Если длинную нитку бус положить в стеклянный сосуд и выдернуть ее свободный конец, то бусы будут не просто выскальзывать и падать на пол, а изогнутся дугой. Бусины, подобно воде в фонтане, будут как бы выпрыгивать на заметную высоту над краем стакана. Цель данной задачи - постараться описать физические причины этого удивительного явления и получить количественную оценку величины эффекта «фонтана». Везде в задаче можно считать линейную плотность цепочки бус известной и равной $\lambda$, ускорение свободного падения $g$.
Часть A. Равноускоренное падение (0.8 балла) Для начала, пренебрегая эффектом «фонтана», предположим, что наполняющая стакан цепочка бус просто переваливается через его край, и нижний конец цепочки ускоренно спускается. Выпавшие из стакана звенья цепи связаны друг с другом, поэтому импульс силы тяжести расходуется не только на ускорение выпавших звеньев, но и на присоединение новых звеньев к падающей массе, и ускорение получается меньше, чем $g$.
Часть B. Классика (2.5 балла) Для выявления части причин возникновения «фонтана» решим и проанализируем классическую задачу. Цепь с неупругими звеньями перекинута через блок, причем часть ее лежит на столе, а часть – на полу. После того, как цепь отпустили, она начала двигаться. Требуется найти скорость установившегося равномерного движения цепи. Высота стола $h$.
Найдите ускорение нижнего конца цепи, если известно, что оно постоянно.
Считая, что потери механической энергии звеньев происходят только при ударе их о пол, а всё предыдущее время механическая энергия сохраняется, найдите скорость $v$ установившегося равномерного движения цепи. Для проверки сохранения механической энергии при отрыве звеньев от стола решим задачу иным путём: используя закон изменения импульса.
Чему равно натяжение цепи $T_f$ в точках, подлетающих к полу? Каково натяжение цепи $T(h)$ в точках, находящихся на $h$ выше уровня пола? Одинаково ли натяжение в находящихся на одинаковой высоте точках левого и правого отрезков цепи?
Запишите закон изменения импульса и рассчитайте силу натяжения $T_t$ в точках цепи, близких к уровню стола. Ответ выразите с использованием $v$.
Опираясь на результаты пунктов B2 и B3, выразите искомую скорость $v$. Приступим к анализу энергетических потерь в системе.
Какая механическая энергия за единицу времени $\cfrac{\Delta W_f}{\Delta t}$ переходит в тепло при неупругих ударах упавших звеньев о пол? Различие в результатах пунктов B1 и B4 обусловлено потерями энергии, когда уже летящие звенья цепи резко «дёргают» очередное еще лежащее на столе звено. При этом происходит некая затухающая последовательность продольных рывков в недавно взлетевшей части цепи, либо, можно считать, один неупругий удар, приводящий к совместному движению нового звена с уже летящими. Потери энергии при таком неупругом ударе проще всего описать, перейдя в систему отсчета, поднимающуюся вверх со скоростью цепи $v$.
Рассчитайте потери механической энергии за единицу времени $\cfrac{\Delta W_t}{\Delta t}$ при неупругих ударах новых звеньев об уже взлетевшие.
Найдите отношение $\cfrac{\Delta W_t}{\Delta W_f}$ потерь энергии на столе и на полу.
Часть C. Верхняя оценка высоты «фонтана» (2.0 балла) Мы готовы рассмотреть случай «фонтана». Здесь и далее считаем, что «фонтан» уже установился и сохраняет постоянную форму и скорость, на столе и на полу лежат концы цепочки.
Если рассмотреть одни и те же звенья ДО их отрыва от стола и ПОСЛЕ их преземления на пол, то можно рассчитать изменение их потенциальной энергии. Покажите, что оно совпадает с суммой потерь на столе и на полу.
По аналогии с пунктами B2 и B3 запишите выражения для сил натяжения цепи в разных точках: $T_t$ (над столом), $T_c$ (в петле вблизи потолка), $T_f$ (вблизи пола).
Объединив записанные выражения с законом изменения импульса, решите систему уравнений и получите выражения для $v$ и для предполагаемой высоты «фонтана» $h_2$. Поскольку полученный результат противоречит эксперименту, требуется скорректировать модель явления. Предположим, во-первых, что существует некая сила реакции опоры, действующая со стороны стола на «подскакивающее» со стола звено. Из соображений размерности эта сила должна быть пропорциональна $\lambda v^2$, поэтому пусть $R=\alpha \lambda v^2$, где $\alpha$ - некий численный коэффициент. Во-вторых, пусть натяжение цепи вблизи пола равно $\beta \lambda v^2$, где $\beta$ - также численный коэффициент.
Чему равны коэффициенты $\alpha$ и $\beta$ в упрощенной модели, рассмотренной ранее в пункте C1?
В описанных новых предположениях повторите выкладки, аналогичные пункту C2, и получите выражения для $\cfrac{h_2}{h_1}$ и для отношения $\cfrac{E_\text{кин}}{E_\text{пот}}$ кинетической энергии летящего звена к его начальной потенциальной энергии (отсчитываемой от уровня пола).
Часть D. Эксперимент (0.2 балла) Полученная оценка $h_2$ оказывается завышенной. На рисунке ниже приведён график $h_2(h_1)$, описывающий наблюдаемые в экспериментах величины эффекта.
Какому условию должны удовлетворять $\alpha$ и $\beta$, чтобы не нарушался закон сохранения энергии? При каких значениях $\alpha_0$ и $\beta_0$ достигается максимальная допустимая высота «фонтана»? Чему равны соответствующие этой оценке отношения $\left( \cfrac{h_2}{h_1} \right)_{max}$ и $\left( \cfrac{E_\text{кин}}{E_\text{пот}} \right) _{max}$?
Часть E. Вращение звеньев (2.0 балла) Возникновение существенной реакции опоры $R$, «подталкивающей» отрывающиеся от стола звенья, противоречит интуиции. Попробуем, однако, описать одну из причин ее появления. Пусть цепь состоит из звеньев длины $b$ и массы $m$, $I$ - момент инерции каждого звена (относительно оси, проходящей через его центр и перпендикулярной плоскости рисунка). Если, например, к правому концу звена, которое вот-вот оторвется от стола, приложить большую силу $T_t\gg mg$, то в первый момент после этого будет ускоряться и поступательное, и вращательное движение звена.
По графику рассчитайте экспериментальный коэффициент $\left( \cfrac{h_2}{h_1} \right)_{exp}$.
Рассчитайте, какая сила $R$ должна подействовать на левый конец звена для возникновения такого движения. Ответ выразите через $m$, $b$, $I$, $\lambda$.
Считая, что цепь - соединенные друг с другом «штырьки» (т.е. звенья - тонкие цилиндры), рассчитайте $\alpha_\text{шт.}$ - численное значение коэффициента, введенного ранее соотношением $R=\alpha \lambda v^2$. Примите $\beta \approx 0$ и найдите $\left( \cfrac{h_2}{h_1} \right)_\text{шт.}$.
Считая теперь звенья тонкими обручами, рассчитайте $\alpha_\text{обр.}$. Примите $\beta \approx 0$ и найдите $\left( \cfrac{h_2}{h_1} \right)_\text{обр.}$. Если в качестве цепочки использовать бусы, то отрыв звеньев от стола затрагивает сразу несколько соседних бусинок. Предположим, что в движение приводится отрезок из трех маленьких соседних шариков, жестко связанных друг с другом невесомыми отрезками длины $b/2$. Пусть сила $T_t$ действует на один из концов этой «тройки».
Часть F. Форма «фонтана» (2.5 балла) В первую очередь рассмотрим задачу о «цепной линии», т.е. опишем, какую форму принимает цепочка с закрепленными концами, статично висящая в поле тяжести. Пусть введена координата $s$, отсчитываемая вдоль цепочки от одного из ее концов. От $s$ зависят угол наклона $\theta(s)$ касательной к цепочке и сила натяжения $T(s)$. Рассмотрим маленькую дугу длины $ds$ в окрестности некоторого $s$.
Рассчитайте $\alpha_3$. Примите $\beta \approx 0$ и найдите $\left( \cfrac{h_2}{h_1} \right)_3$. Помимо описанной причины возникновения $R$, связанной с неточечностью звеньев, есть еще много факторов, дающих вклад в эту силу, но их полноценный расчет сложен и сильно зависит от конструкции цепи. Например, если это бусы, то отрыв от стола может начинаться с горизонтального «протаскивания» нескольких бусинок по куче неподвижных. Во время такого «протаскивания» могут происходить удары, реакция опоры в которых будет иметь вертикальную составляющую. Дальнейший анализ процесса отрыва звеньев выходит за рамки задачи.
Записав второй закон Ньютона в проекции на касательную к цепочке и на перпендикуляр к ней, получите систему дифференциальных уравнений, связывающих функции $T(s)$, $\theta(s)$ и содержащих постоянные $\lambda$ и $g$. Решать систему не требуется. Известно, что решая подобную систему уравнений, можно получить зависимость $y(x)$, описывающую цепную линию в Декартовых координатах. Красивый факт состоит в том, что цепная линия - гиперболический косинус: $y(x) = A+B\cdot ch(Cx+D)$, где $A$, $B$, $C$, $D$ - некоторые константы, выражаемые через длину цепочки и координаты точек подвеса. Все возможные цепные линии имеют уравнения такого вида.  От «статической» задачи перейдем к «динамической». Рассмотрим фонтанирующую цепочку и допустим, что форма «фонтана» установилась, т.е. траектории всех звеньев в точности повторяют друг друга. Скорость цепочки в «фонтане» равна $v$.
Аналогично пункту F1, запишите систему дифференциальных уравнений, связывающих функции $T(s)$ и $\theta(s)$ для линии «фонтана». Решать систему не требуется.
Пусть $T (s)$ - натяжение в линии фонтана, т.е. функция, удовлетворяющая уравнениям из пункта F2. Функция $(T(s)-\tau)$ удовлетворяет системе уравнений для цепной линии из пункта F1 при некотором значении постоянной $\tau$. Выразите $\tau$. Сила натяжения в каждой точке увеличена на $\tau$ по сравнению со «статичной» задачей, и это единственное отличие: известно, что подобная добавка к $T(s)$ не влияет на форму кривой. Таким образом, мы доказали, что «фонтан» ~— тоже цепная линия!
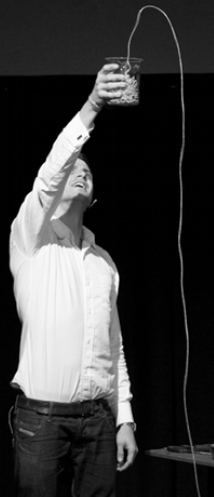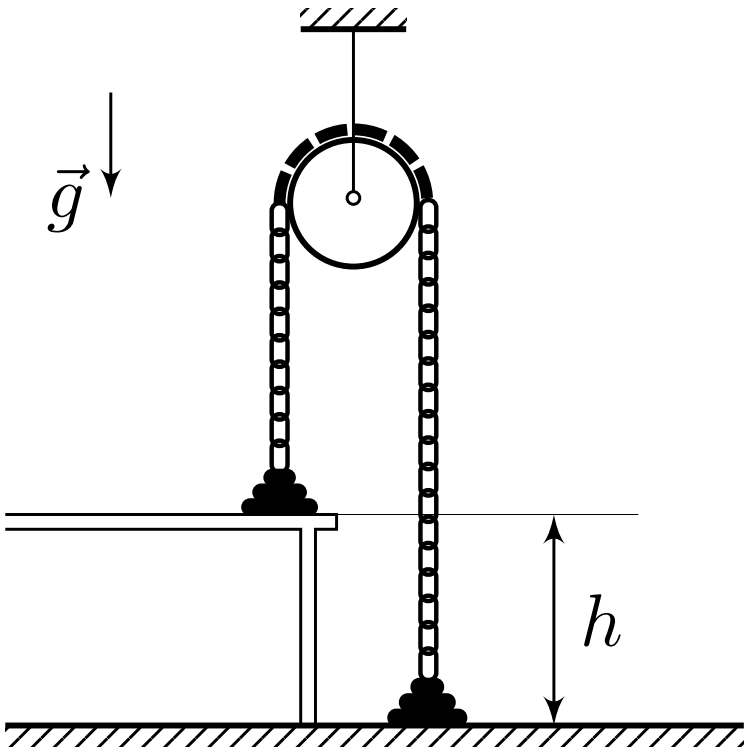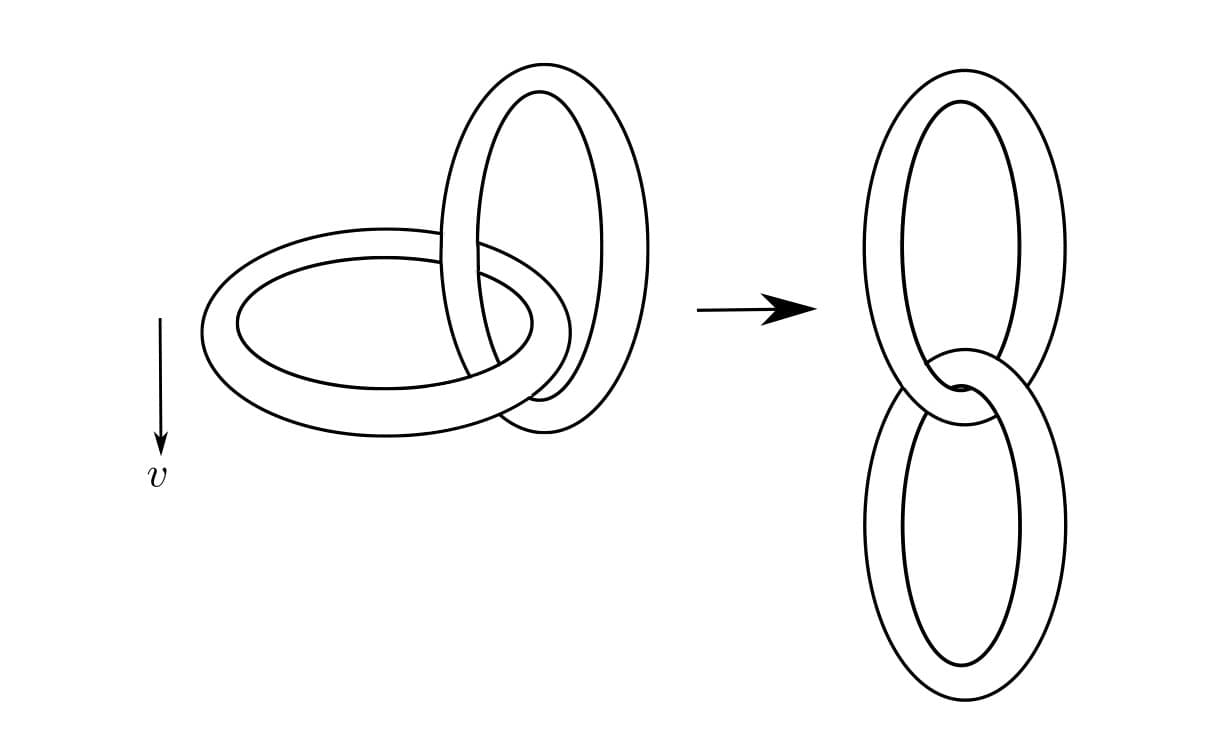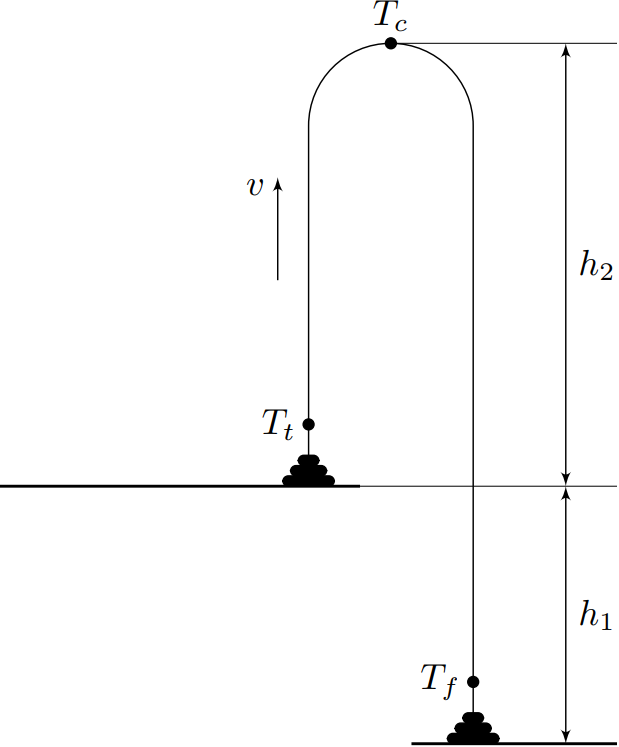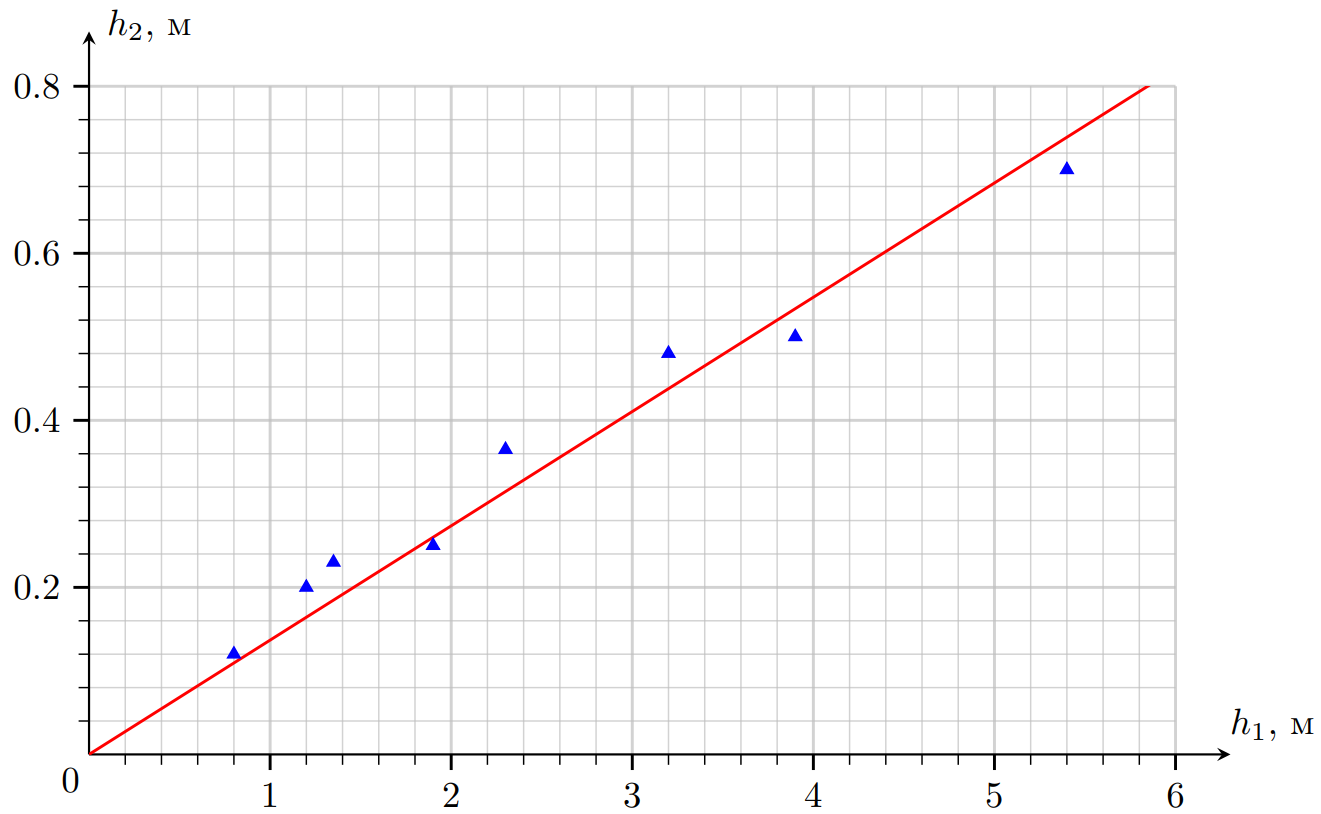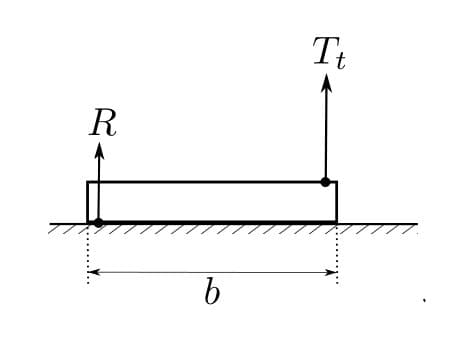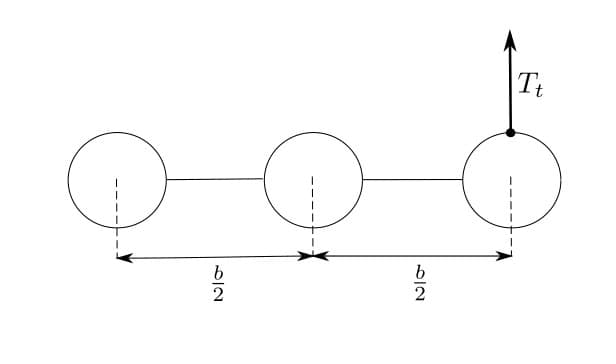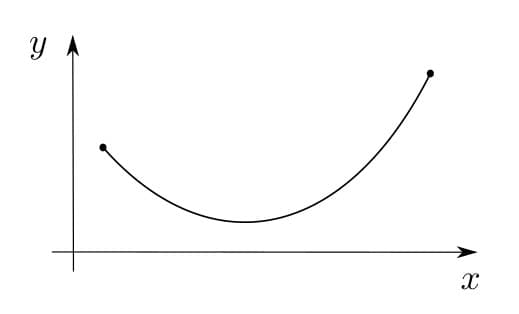
Найдите ускорение нижнего конца цепи, если известно, что оно постоянно.
Решение: Спустя время $t$ после начала движения свисающий отрезок цепи имеет длину $\cfrac{at^2}{2}$ и падает со скоростью $at$. Запишем второй закон Ньютона в импульсной форме: $$F \cdot dt = dp \\ \cfrac{at^2}{2} \cdot \lambda \cdot g \cdot dt = d\left(\cfrac{at^2}{2} \cdot \lambda \cdot at\right) = \cfrac{a^2\lambda}{2} \cdot 3t^2 \cdot dt ,$$ и после сокращений получаем ответ:
Ответ: $a=\cfrac{g}{3}$

Считая, что потери механической энергии звеньев происходят только при ударе их о пол, а всё предыдущее время механическая энергия сохраняется, найдите скорость $v$ установившегося равномерного движения цепи.
Решение: Запишем ЗСЭ для некоторого отрезка цепи: сначала он лежит на столе, потом падает вблизи пола: $dm \cdot g \cdot h = dm \cdot \cfrac {v^2}{2}$.
Ответ: $v=\sqrt{2gh}$

Чему равно натяжение цепи $T_f$ в точках, подлетающих к полу? Каково натяжение цепи $T(h)$ в точках, находящихся на $h$ выше уровня пола? Одинаково ли натяжение в находящихся на одинаковой высоте точках левого и правого отрезков цепи?
Решение: Натяжение в близких полу точках удерживает лишь расположенные ниже звенья, поэтому оно стремится к нулю при приближении к полу: $T_f = 0$. Зависимость $T(h)$ можно получить, записывая равенство сил, действующих на вертикальный отрезок цепи высоты $h$: $T(h)=\lambda gh$. Натяжение цепи на одинаковой высоте слева и справа от блока одинаковое (из условия равенства моментов сил, действующих на лежащую на блоке часть цепи).
Ответ: $T_f=0$ $T(h) = \lambda gh$ слева и справа одинаково

Запишите закон изменения импульса и рассчитайте силу натяжения $T_t$ в точках цепи, близких к уровню стола. Ответ выразите с использованием $v$.
Решение: Сила $T_t$ ускоряет отрывающиеся от стола звенья цепи. Запишем закон изменения импульса: $T_t \cdot dt = (\lambda \cdot v dt) \cdot v$.
Ответ: $T_t = \lambda v^2$

Опираясь на результаты пунктов B2 и B3, выразите искомую скорость $v$.
Решение: Сила $T_t$ выражена двумя способами: $T_t = \lambda v^2 = \lambda gh$, отсюда следует ответ (в $\sqrt2$ раз отличающийся от полученного через ЗСЭ):
Ответ: $v=\sqrt{gh}$

Какая механическая энергия за единицу времени $\cfrac{\Delta W_f}{\Delta t}$ переходит в тепло при неупругих ударах упавших звеньев о пол?
Решение: За время $dt$ в тепло переходит кинетическая энергия звеньев, долетевших до пола за это время: $$\cfrac{\Delta W_f}{\Delta t} = \cfrac{\cfrac{(\lambda \cdot v \cdot dt) \cdot v^2}{2}}{dt}$$
Ответ: $\cfrac{\Delta W_f}{\Delta t} = \cfrac {\lambda v^3}{2} = \cfrac {\lambda \cdot (gh)^{3/2}}{2}$

Рассчитайте потери механической энергии за единицу времени $\cfrac{\Delta W_t}{\Delta t}$ при неупругих ударах новых звеньев об уже взлетевшие.
Решение: В предложенной авторами системе отсчета за время $dt$ к покоящейся цепи добавляется изначально двигавшийся вниз со скоростью $v$ отрезок цепи, его длина $v \cdot dt$. В тепло переходит его кинетическая энергия: $$\cfrac{\Delta W_t}{\Delta t} = \cfrac{\cfrac{(\lambda \cdot v \cdot dt) \cdot v^2}{2}}{dt}.$$ Таким образом, описания потерь энергии на столе и на полу в точности совпадают.
Ответ: $\cfrac{\Delta W_t}{\Delta t} = \cfrac {\lambda v^3}{2} = \cfrac {\lambda \cdot (gh)^{3/2}}{2}$

Найдите отношение $\cfrac{\Delta W_t}{\Delta W_f}$ потерь энергии на столе и на полу.
Ответ: $\cfrac{\Delta W_t}{\Delta W_f} = 1$

Если рассмотреть одни и те же звенья ДО их отрыва от стола и ПОСЛЕ их преземления на пол, то можно рассчитать изменение их потенциальной энергии. Покажите, что оно совпадает с суммой потерь на столе и на полу.
Ответ: $\cfrac{\Delta E_{пот}}{\Delta t} = \cfrac {(\lambda \cdot v \cdot dt) \cdot g \cdot h}{dt} = \lambda \cdot (gh)^{3/2} = \cfrac {\Delta W_f}{\Delta t} + \cfrac {\Delta W_t}{\Delta t}$

По аналогии с пунктами B2 и B3 запишите выражения для сил натяжения цепи в разных точках: $T_t$ (над столом), $T_c$ (в петле вблизи потолка), $T_f$ (вблизи пола).
Ответ: $T_t = \lambda v^2 = \lambda gh_1$ $T_c = \lambda g (h_1 + h_2)$ $T_f = 0$

Объединив записанные выражения с законом изменения импульса, решите систему уравнений и получите выражения для $v$ и для предполагаемой высоты «фонтана» $h_2$.
Решение: Сила натяжения в верхней точке петли - единственная сила, сообщающая горизонтальный импульс звеньям из левой части дуги. Поэтому она рассчитывается так же, как ранее вычислена сила $T_t$:$$T_c = \lambda v^2.$$ Получаем следующую систему уравнений: $$ \begin{cases} T_t = \lambda v^2 = \lambda g h_1 \\ T_c = \lambda v^2 = \lambda g (h_1 + h_2) \end{cases} $$ Решая систему, получаем ответы, из которых следует невозможность «фонтана» в выбранной модели:
Ответ: $v = \sqrt{gh_1}$ $h_2 = 0$

Чему равны коэффициенты $\alpha$ и $\beta$ в упрощенной модели, рассмотренной ранее в пункте C1?
Ответ: $\alpha = \beta = 0$

В описанных новых предположениях повторите выкладки, аналогичные пункту C2, и получите выражения для $\cfrac{h_2}{h_1}$ и для отношения $\cfrac{E_\text{кин}}{E_\text{пот}}$ кинетической энергии летящего звена к его начальной потенциальной энергии (отсчитываемой от уровня пола).
Решение: $$ \begin{cases} T_c = \lambda v^2 = \beta \lambda v^2 + \lambda g (h_1 + h_2) \\ T_t + R = \lambda v^2 = \left( \beta \lambda v^2 + \lambda g h_1 \right) + \alpha \lambda v^2 \end{cases} $$ Решая систему и учитывая, что $E_\text{пот} = dm \cdot g \cdot h_1$, получаем ответы:
Ответ: $\cfrac{h_2}{h_1} = \cfrac{\alpha}{1-\alpha-\beta}$ $\cfrac{E_\text{кин}}{E_\text{пот}} = \cfrac{1}{2(1-\alpha-\beta)}$

Какому условию должны удовлетворять $\alpha$ и $\beta$, чтобы не нарушался закон сохранения энергии? При каких значениях $\alpha_0$ и $\beta_0$ достигается максимальная допустимая высота «фонтана»? Чему равны соответствующие этой оценке отношения $\left( \cfrac{h_2}{h_1} \right)_{max}$ и $\left( \cfrac{E_\text{кин}}{E_\text{пот}} \right) _{max}$?
Решение: Для выполнения ЗСЭ необходимо, чтобы $\cfrac{E_\text{кин}}{E_\text{пот}} \leq 1$, что преобразуется в условие $\alpha + \beta \leq \cfrac{1}{2}$. В рамках этого ограничения отношение высот $\cfrac{h_2}{h_1} = \cfrac{\alpha}{1-\alpha-\beta}$ будет максимальным при $\alpha = \cfrac{1}{2}$ и $\beta=0$.
Ответ: $\left( \cfrac{h_2}{h_1} \right)_{max} = 1$ $\left( \cfrac{E_\text{кин}}{E_\text{пот}} \right) _{max} = 1$

По графику рассчитайте экспериментальный коэффициент $\left( \cfrac{h_2}{h_1} \right)_{exp}$.
Ответ: $\left( \cfrac{h_2}{h_1} \right)_{exp} \approx 0.137$

Рассчитайте, какая сила $R$ должна подействовать на левый конец звена для возникновения такого движения. Ответ выразите через $m$, $b$, $I$, $\lambda$.
Решение: Система уравнений, описывающих вращательное и поступательное движение стержня: $$ \begin{cases} T_t+R = m \cdot a_c \\ T_t \cdot b = \left( I + m \left(\cfrac{b}{2}\right)^2 \right) \cdot \cfrac {a_c}{b/2} \\ T_t + R = \lambda v^2 \end{cases} $$ Избавляясь от переменных $T_t$ и $a_c$, получаем ответ:
Ответ: $R = \lambda v^2 \cdot \left( \cfrac{1}{2} - \cfrac{2I}{mb^2} \right)$

Считая, что цепь - соединенные друг с другом «штырьки» (т.е. звенья - тонкие цилиндры), рассчитайте $\alpha_\text{шт.}$ - численное значение коэффициента, введенного ранее соотношением $R=\alpha \lambda v^2$. Примите $\beta \approx 0$ и найдите $\left( \cfrac{h_2}{h_1} \right)_\text{шт.}$.
Решение: Из пункта E1 следует выражение $\alpha = \cfrac{1}{2} - \cfrac{2I}{mb^2}$. Момент инерции «штырька» относительно описанной в условии оси равен $I_\text{шт.} = \cfrac{mb^2}{12}$. Таким образом, мы можем вычислить $\alpha_\text{шт.}$, а затем через $\beta=0$ и найденную $\alpha$ рассчитать $\left(\cfrac{h_2}{h_1}\right)_\text{шт.} = \cfrac{\alpha_\text{шт.}}{1-\alpha_\text{шт.}-\beta}$.
Ответ: $\alpha_\text{шт.}=\cfrac{1}{3}$ $\left(\cfrac{h_2}{h_1}\right)_\text{шт.} = \cfrac{1}{2}$

Считая теперь звенья тонкими обручами, рассчитайте $\alpha_\text{обр.}$. Примите $\beta \approx 0$ и найдите $\left( \cfrac{h_2}{h_1} \right)_\text{обр.}$.
Решение: $I_\text{обр.} = \cfrac{mR^2}{2} = \cfrac{mb^2}{8}$
Ответ: $\alpha_\text{обр.}=\cfrac{1}{4}$ $\left(\cfrac{h_2}{h_1}\right)_\text{обр.} = \cfrac{1}{3}$

Рассчитайте $\alpha_3$. Примите $\beta \approx 0$ и найдите $\left( \cfrac{h_2}{h_1} \right)_3$.
Решение: $I_3 = \cfrac{mb^2}{6}$
Ответ: $\alpha_3=\cfrac{1}{6}$ $\left(\cfrac{h_2}{h_1}\right)_3 = \cfrac{1}{5}$

Записав второй закон Ньютона в проекции на касательную к цепочке и на перпендикуляр к ней, получите систему дифференциальных уравнений, связывающих функции $T(s)$, $\theta(s)$ и содержащих постоянные $\lambda$ и $g$. Решать систему не требуется.
Решение: В проекции на касательную: $$(T+dT) = T \pm ds \cdot \lambda \cdot g \cdot \sin \theta$$ (знак «плюс» соответствует отсчету углов по часовой стрелке, «минус» - против часовой). В проекции на нормаль: $$T \cdot d\theta = ds \cdot \lambda \cdot g \cdot \cos \theta.$$ Преобразуем в дифференциальные уравнения:
Ответ: $$ \begin{cases} \cfrac{dT}{ds} = \pm~ \lambda \cdot g \cdot \sin \theta \\ T \cdot \cfrac{d \theta}{ds} = \lambda \cdot g \cdot \cos \theta \end{cases} $$

Аналогично пункту F1, запишите систему дифференциальных уравнений, связывающих функции $T(s)$ и $\theta(s)$ для линии «фонтана». Решать систему не требуется.
Решение: В проекции на касательную: $$(T+dT) = T \pm ds \cdot \lambda \cdot g \cdot \sin \theta$$ (знак «плюс», по-прежнему, соответствует отсчету углов по часовой стрелке). В проекции на нормаль сумма сил должна обеспечить центростремительное ускорение движущегося отрезка $ds$ цепи: $$ds \cdot \lambda \cdot g \cdot \cos \theta + T \cdot (-d\theta) = \cfrac{v^2}{R} \cdot \lambda \cdot ds.$$ Получим выражение для радиуса траектории: $$(-d \theta) \cdot R = ds \\ \cfrac{1}{R} = \cfrac{(-d \theta)}{ds}.$$ Объединим выписанные выражения и преобразуем их в дифференциальные уравнения:
Ответ: $$ \begin{cases} \cfrac{dT}{ds} = \pm~ \lambda \cdot g \cdot \sin \theta \\ \left( T - \lambda v^2 \right) \cdot \cfrac{d \theta}{ds} = \lambda \cdot g \cdot \cos \theta \end{cases} $$

Пусть $T (s)$ - натяжение в линии фонтана, т.е. функция, удовлетворяющая уравнениям из пункта F2. Функция $(T(s)-\tau)$ удовлетворяет системе уравнений для цепной линии из пункта F1 при некотором значении постоянной $\tau$. Выразите $\tau$.
Решение: Немного преобразуем систему уравнений из пункта F2: $$ \begin{cases} \cfrac{dT}{ds} = \cfrac{d \left( T - \lambda v^2 \right)}{ds} = \pm~ \lambda \cdot g \cdot \sin \theta \\ \left( T - \lambda v^2 \right) \cdot \cfrac{d \theta}{ds} = \lambda \cdot g \cdot \cos \theta \end{cases} $$ Видим, что решением этой системы уравнений будут такие функции $T(s)$, что функции $\left( T(s) - \lambda v^2 \right)$ удовлетворят уравнениям для цепной линии. Таким образом, искомая постоянная (не зависящая от выбора направления отсчета $\theta$):
Ответ: $\tau = \lambda v^2$
Темы:
T, Механика, Динамика, ЗСЭ, Цепная линия, 2021, Сборы XY, X